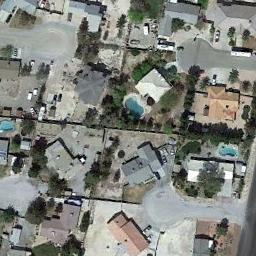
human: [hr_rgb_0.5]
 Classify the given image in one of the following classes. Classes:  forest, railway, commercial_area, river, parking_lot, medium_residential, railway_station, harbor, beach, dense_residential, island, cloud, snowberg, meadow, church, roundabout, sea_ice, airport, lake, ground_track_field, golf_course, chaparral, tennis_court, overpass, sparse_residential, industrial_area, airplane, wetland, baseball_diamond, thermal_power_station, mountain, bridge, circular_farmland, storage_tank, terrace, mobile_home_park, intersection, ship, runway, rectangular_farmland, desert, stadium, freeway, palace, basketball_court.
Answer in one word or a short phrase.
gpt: medium_residential